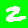
Digit: 2